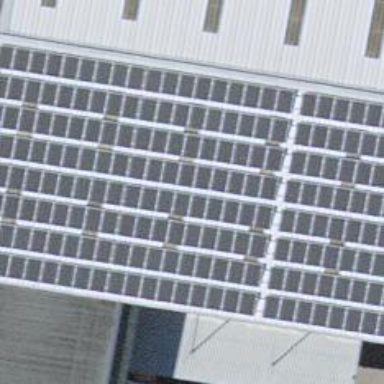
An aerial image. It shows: Solar power generator with photovoltaic panels.